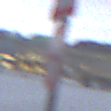
Verkehrszeichen: Ueberholverbot
Zusatzzeichen oben: Lichtzeichenanlage
Umgebung: Outdoor, Urban
Tageszeit: MorningAfternoon
Wetter: Overcast
Licht: Natural
Jahreszeit: NotSpecified
Kontrast: LowContrast